Aerial crown-view tile of a tropical tree (Barro Colorado Island, Panama), acquired 20241216:
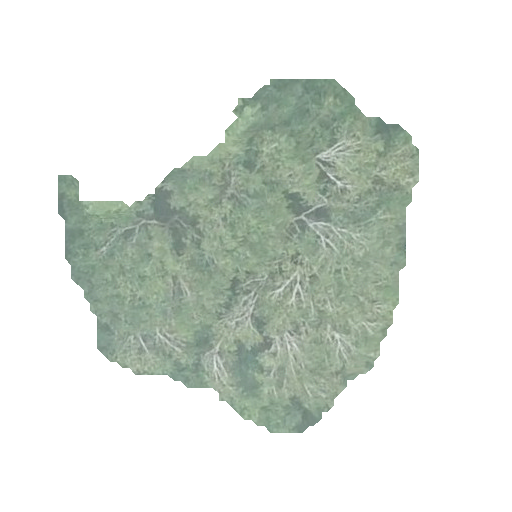
Species: Protium stevensonii
GBIF accepted scientific name: Tetragastris panamensis
Crown area: 118.779 m²